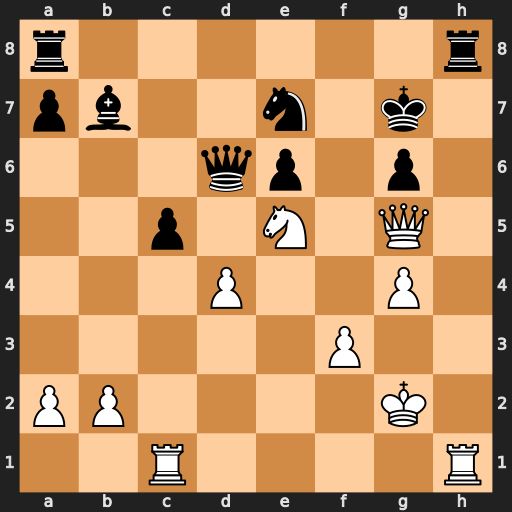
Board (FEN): r6r/pb2n1k1/3qp1p1/2p1N1Q1/3P2P1/5P2/PP4K1/2R4R
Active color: w
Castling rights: -
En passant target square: -
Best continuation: dxc5 Qc7 c6